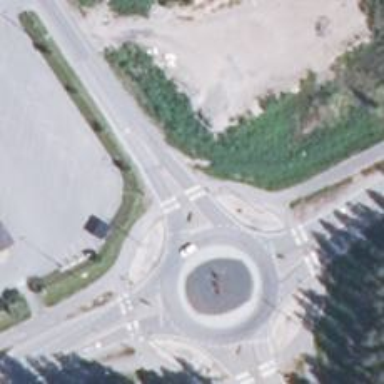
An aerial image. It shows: Marked crossing on the road.